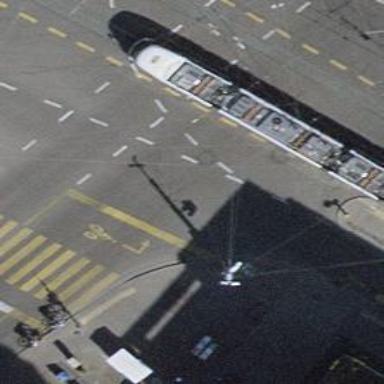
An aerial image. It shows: Road with traffic signals.